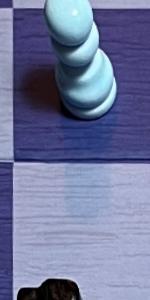
Label: Empty